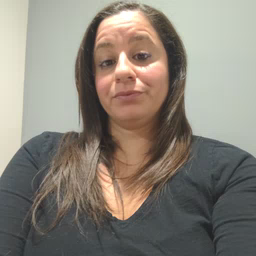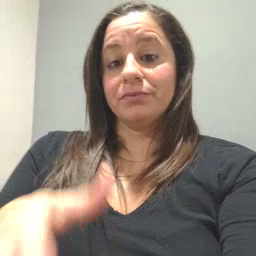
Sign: beside